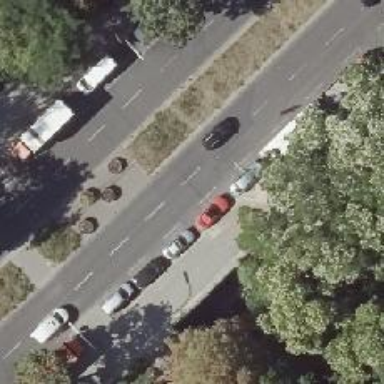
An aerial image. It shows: Secondary road bridge with asphalt surface. There is parallel on-street parking available on the right lane.